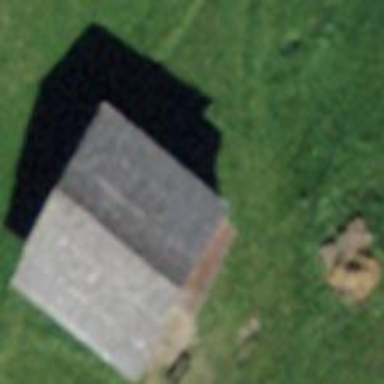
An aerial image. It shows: Rural barn.